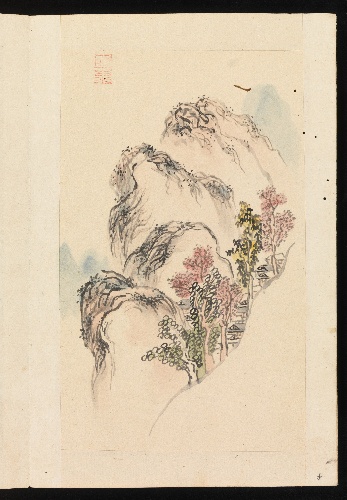
Artist: Kuwayama Gyokushū
Artist bio: Japanese, 1746–1799
Date: late 18th century
Object type: Album
Classification: Paintings
Medium: Album of fourteen paintings and one calligraphy; Ink and color on paper
Culture: Japan
Period: Edo period (1615–1868)
Dimensions: Image (each): 8 7/8 x 5 7/16 in. (22.5 x 13.8 cm)
Overall (album opened): 10 1/2 x 13 5/8 in. (26.7 x 34.6 cm)
Department: Asian Art
Credit line: The Harry G. C. Packard Collection of Asian Art, Gift of Harry G. C. Packard, and Purchase, Fletcher, Rogers, Harris Brisbane Dick, and Louis V. Bell Funds, Joseph Pulitzer Bequest, and The Annenberg Fund Inc. Gift, 1975
Accession year: 1975
Repository: Metropolitan Museum of Art, New York, NY
Tags: Landscapes